【题型】选择题　【知识点】解析几何　【难度】easy
设 $a>0,b>0$，点 $M(x_0,y_0)$，$O$ 是坐标原点，$|OM|=a$，$F$ 是双曲线 $\Gamma$: $\frac{x^2}{a^2} - \frac{y^2}{b^2} = 1$ 的左焦点，若直线 $l: x_0x + y_0y = a^2$ 经过点 $F$，且与双曲线 $\Gamma$ 的右支在第一象限内交于 $P$ 点，则双曲线 $\Gamma$ 的离心率的一个可能的值是（ ）

A. $\frac{\sqrt{5}}{2}$ \quad B. $\frac{\sqrt{6}}{2}$ \quad C. $\frac{\sqrt{7}}{2}$ \quad D. $\frac{\sqrt{11}}{2}$
【解答】
【答案】D

【详解】如图：

因为 $|OM|=a$，所以 $M$ 点的轨迹是以 $O$ 为圆心，以 $a$ 为半径的圆，方程为：$x^2 + y^2 = a^2$。

因为点 $O$ 到直线 $l$：$x_0x + y_0y - a^2 = 0$ 的距离为：$d = \frac{a^2}{\sqrt{x_0^2 + y_0^2}} = \frac{a^2}{a} = a$，

所以直线 $l$ 与圆 $x^2 + y^2 = a^2$ 相切。

又 $l$ 过点 $F(-c,0)$，且 $c^2 = a^2 + b^2$，直线 $l$ 与双曲线 $\Gamma$ 的右支在第一象限内交于 $P$ 点，

所以直线 $l$ 的斜率为：$k_l = \frac{|OM|}{|FM|} = \frac{a}{b}$。

又一、三象限双曲线的渐近线的斜率为：$\frac{b}{a}$。

又 $\frac{b}{a} > \frac{a}{b} \implies b^2 > a^2 \implies c^2 - a^2 > a^2 \implies c^2 > 2a^2 \implies \frac{c^2}{a^2} > 2$。

即 $e^2 > 2 \implies e > \sqrt{2}$。

故选：D。
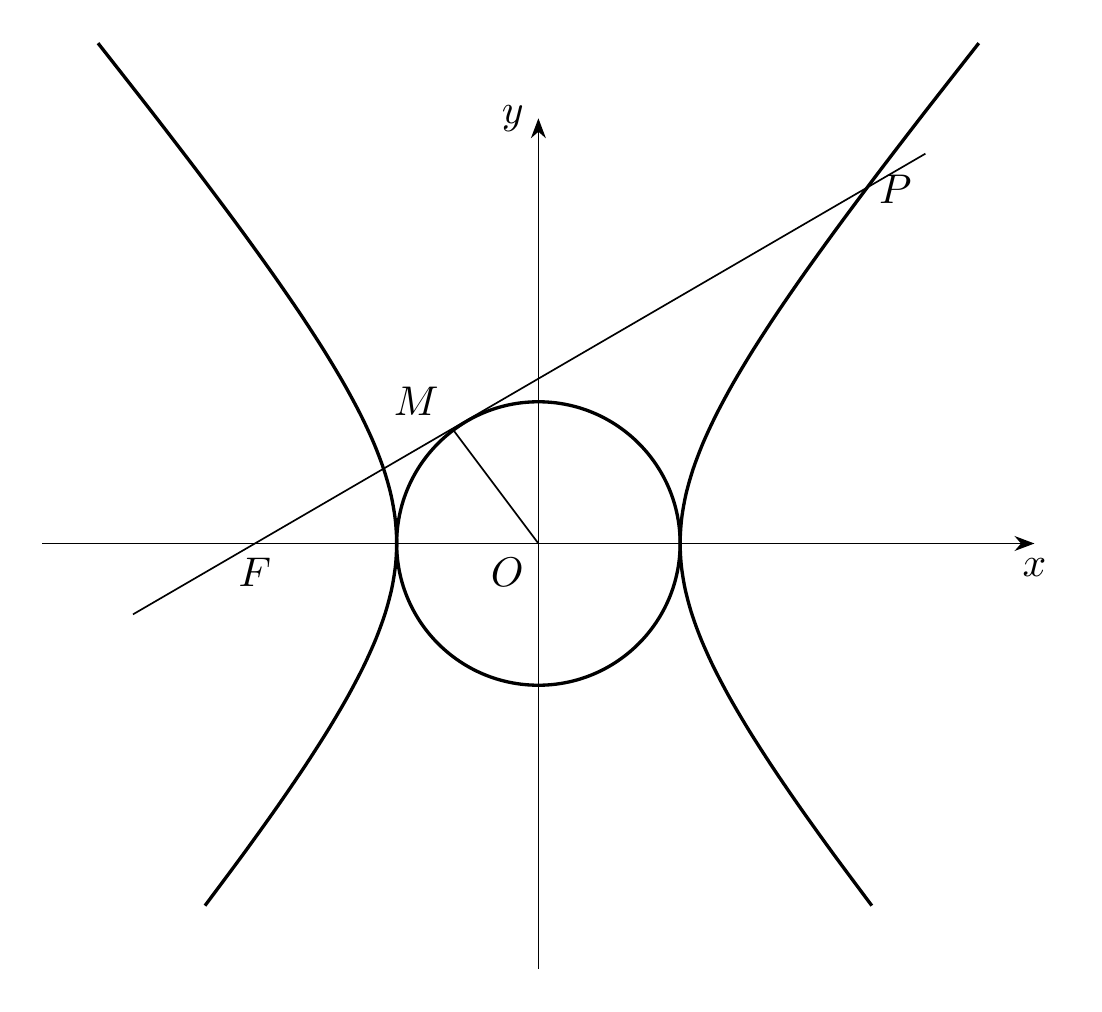